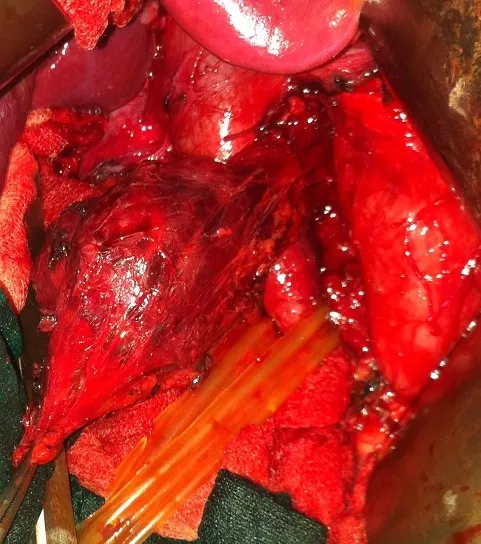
Tumor located in the inter aorticocaval area.
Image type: medical_photograph (other_medical_photograph)